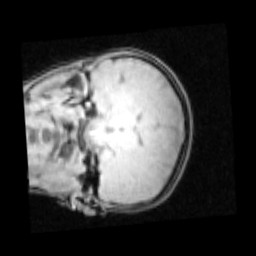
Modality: PDw
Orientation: coronal
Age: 16
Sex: female
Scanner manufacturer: siemens
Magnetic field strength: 3 T
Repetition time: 0.25 s
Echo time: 0.00103 s